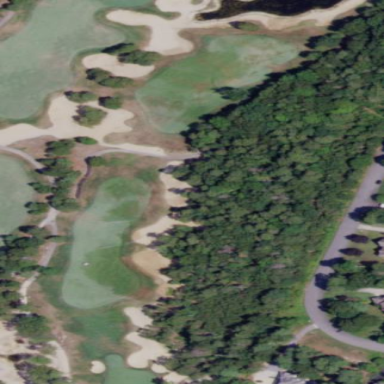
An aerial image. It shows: Rough area in golf course.